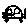
Label: car